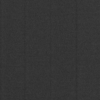
Label: dusty